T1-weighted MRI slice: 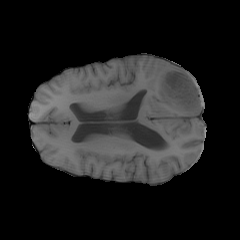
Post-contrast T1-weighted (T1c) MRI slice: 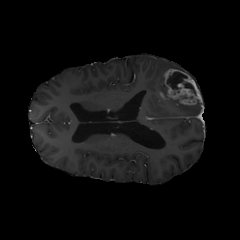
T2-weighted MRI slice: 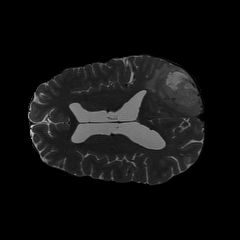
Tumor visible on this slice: yes